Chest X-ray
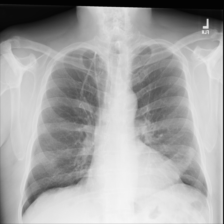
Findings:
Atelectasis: negative
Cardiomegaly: negative
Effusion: negative
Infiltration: positive
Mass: negative
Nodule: negative
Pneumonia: negative
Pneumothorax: negative
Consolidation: negative
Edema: negative
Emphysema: negative
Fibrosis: negative
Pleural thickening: negative
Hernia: negative